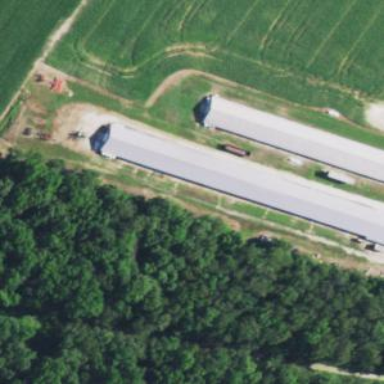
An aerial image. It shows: Farm auxiliary building.